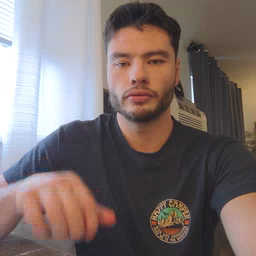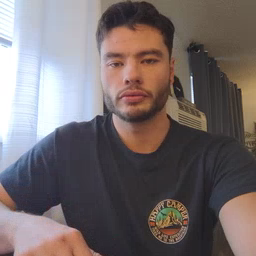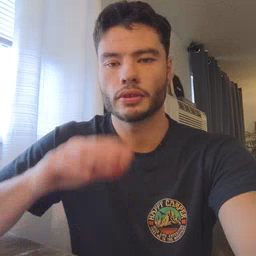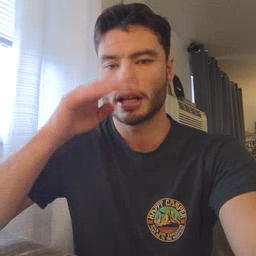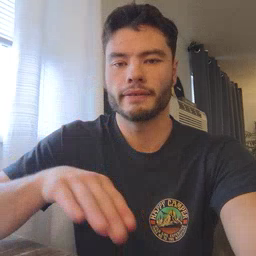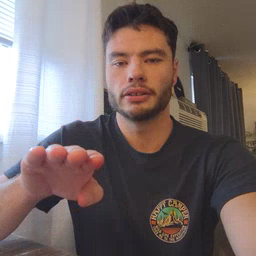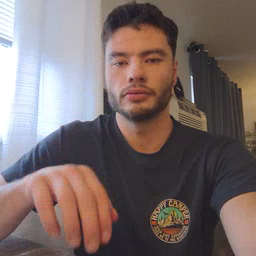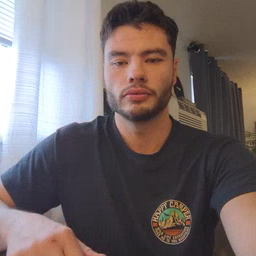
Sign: elephant